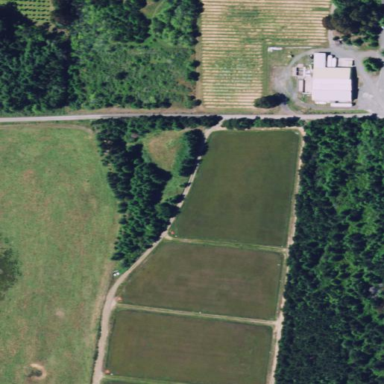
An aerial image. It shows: Farmland with cranberries as the main crop.